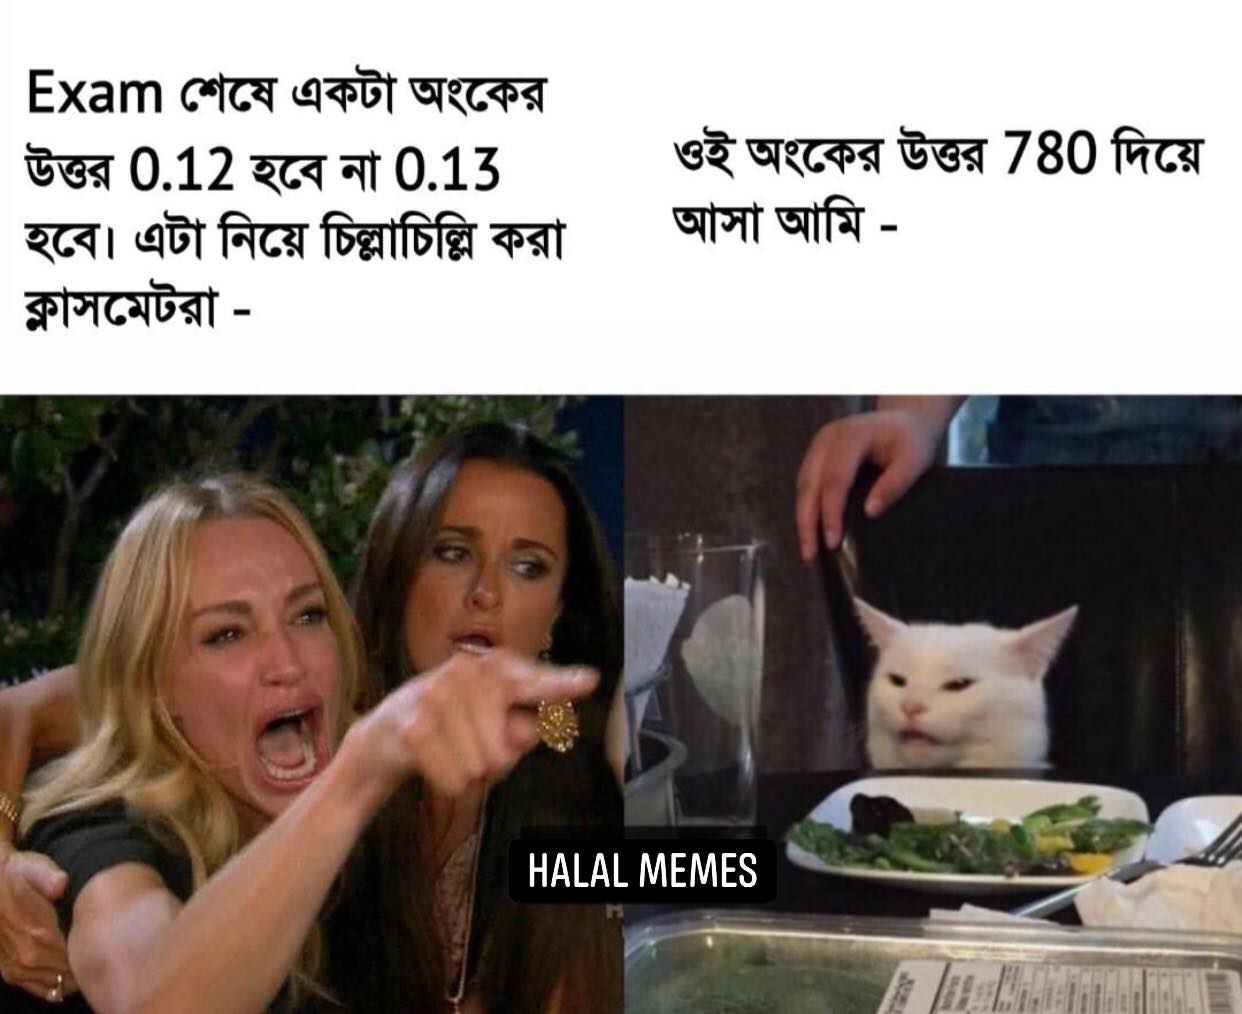
Caption: Exam শেষে একটা অঙ্কের উত্তর  0.12 হবে না  0.13 হবে ।   এটা নিয়ে চিল্লাচিল্লি করা ক্লাসমেটরা -     ওই অঙ্কের উত্তর 780 দিয়ে আসা আমি -      HALAL MEMES
Label: non-hate